Field crop: maize
Growth stage: 2
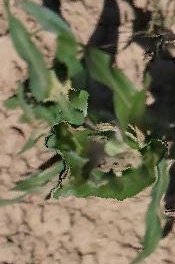
Species: maize